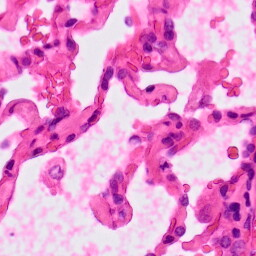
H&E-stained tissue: Lung